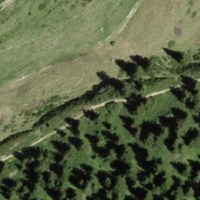
EUNIS habitat code: 26
Species observed at this site:
Arnica montana
Rhododendron ferrugineum